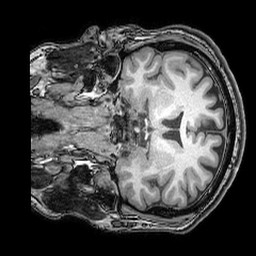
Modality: T1w
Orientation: coronal
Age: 46
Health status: ill
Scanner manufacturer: philips
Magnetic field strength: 3 T
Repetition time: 0.007 s
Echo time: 0.003501 s